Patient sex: M
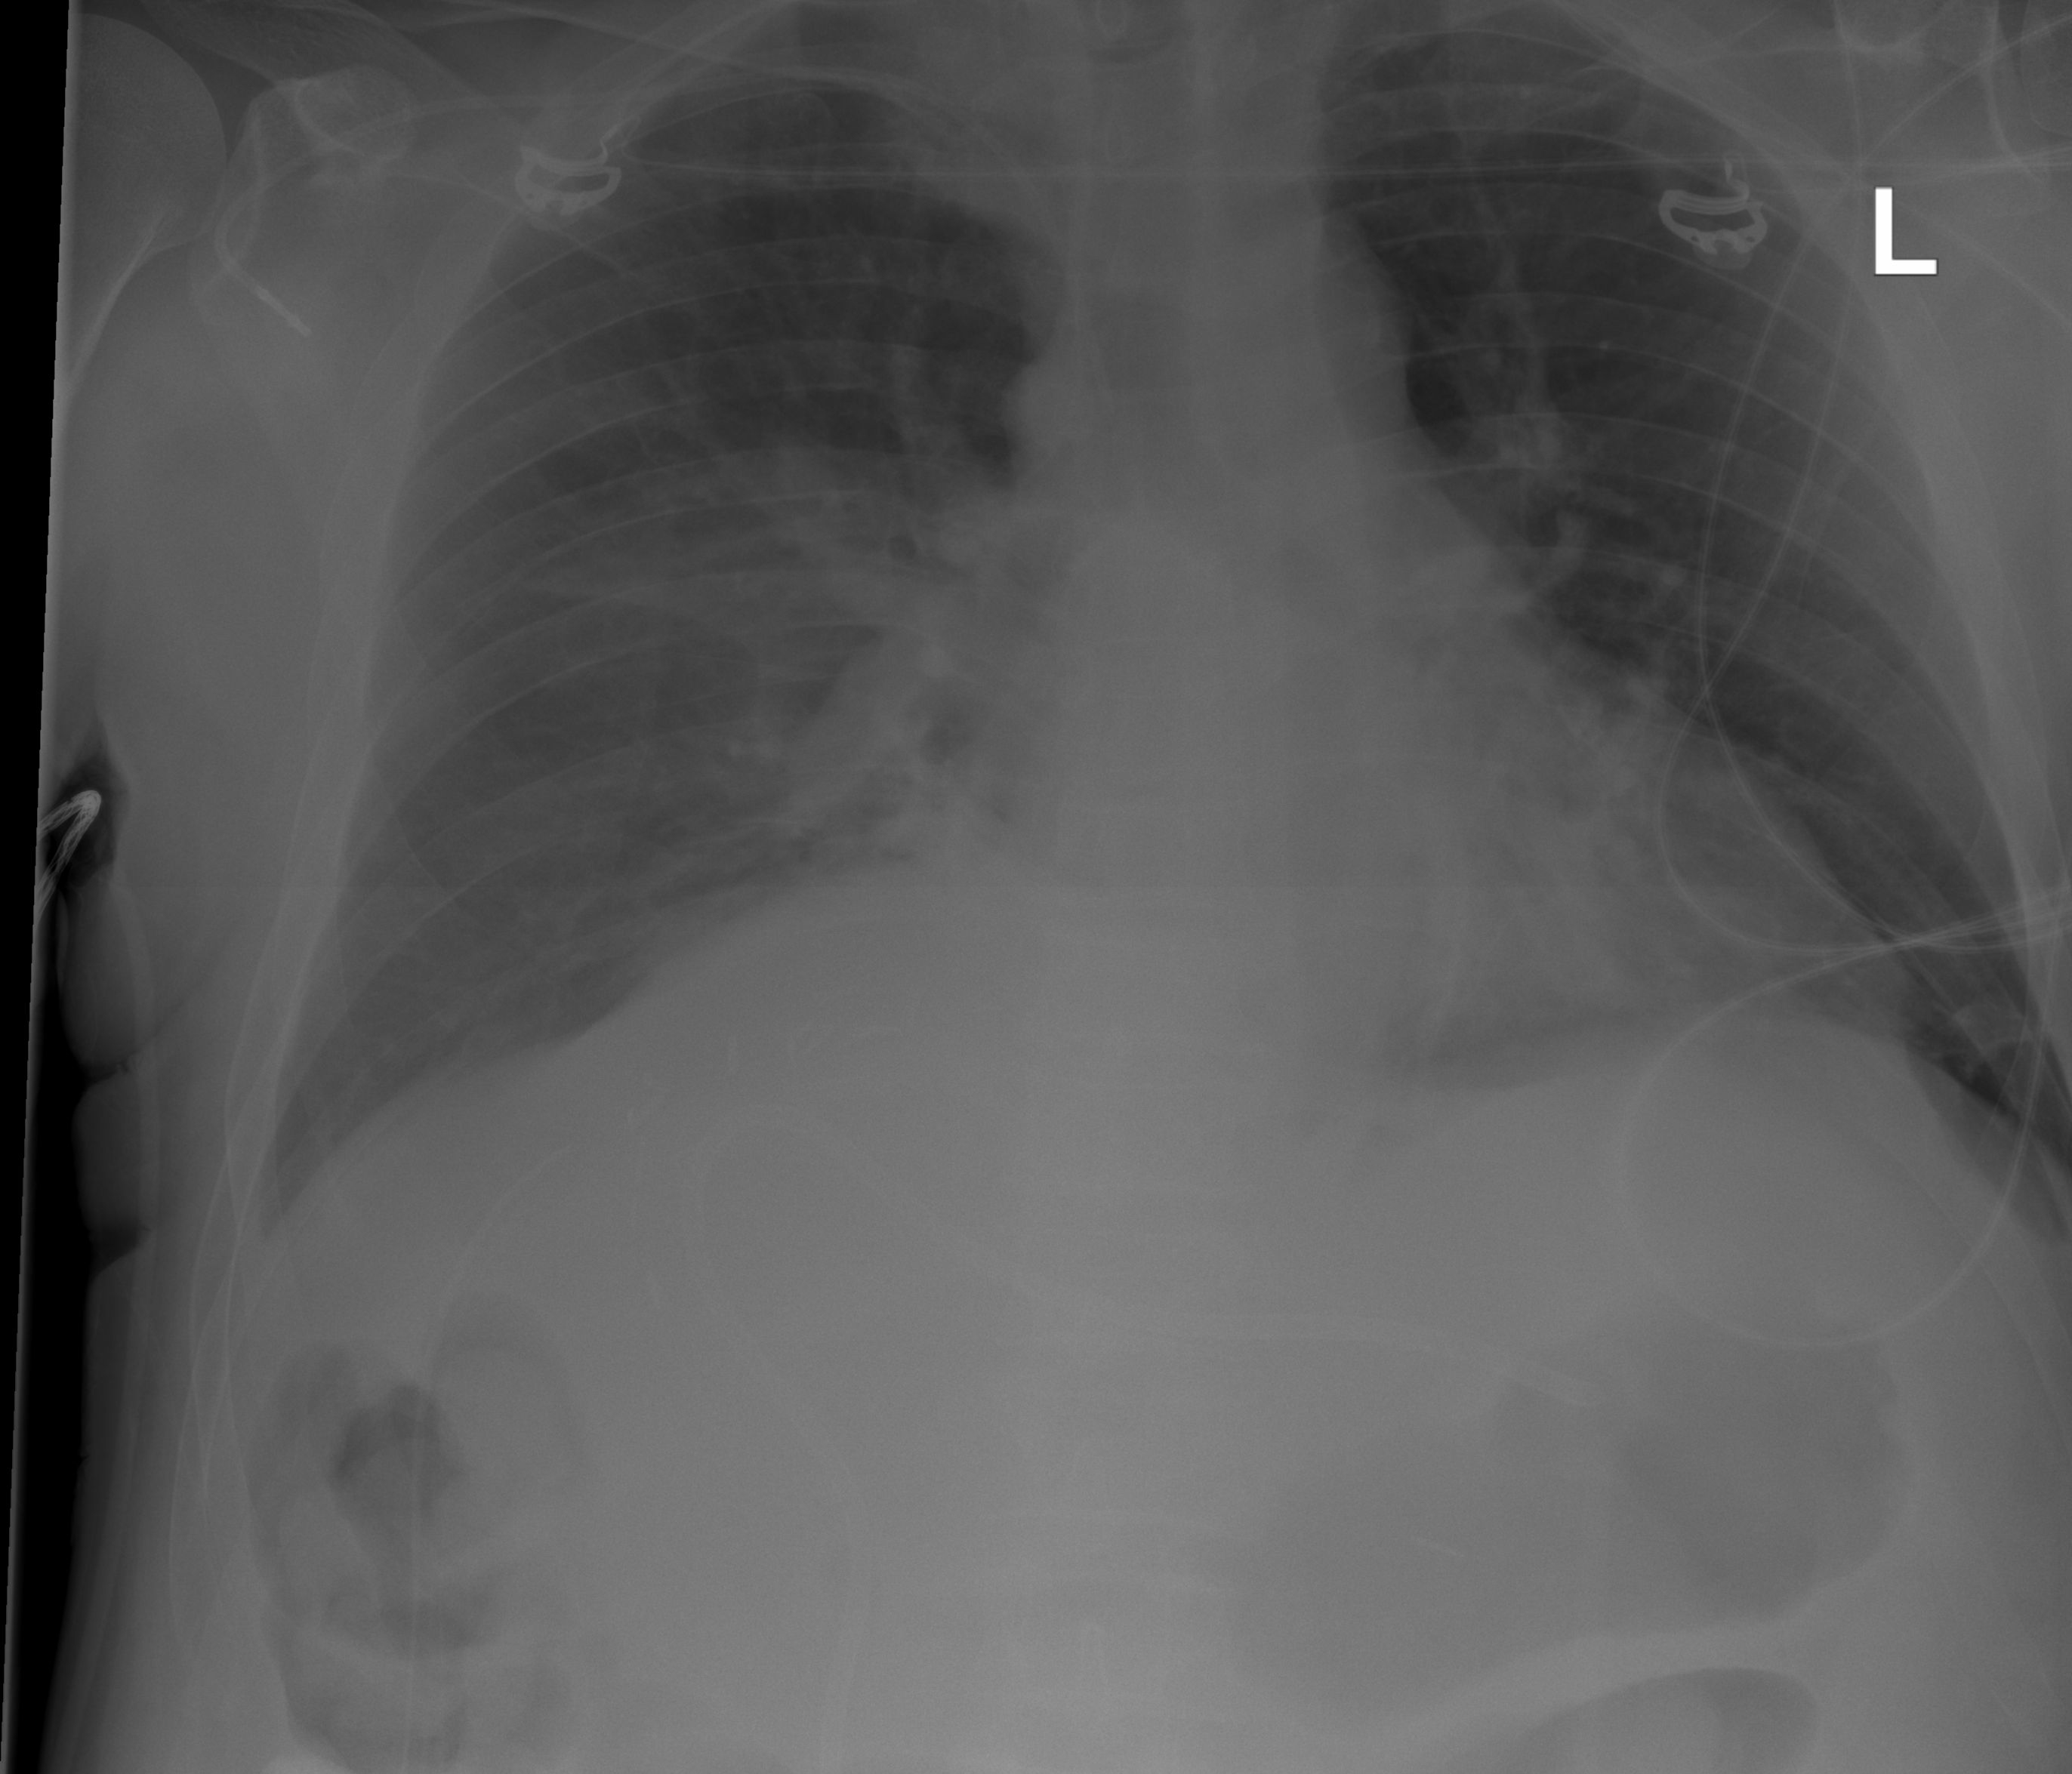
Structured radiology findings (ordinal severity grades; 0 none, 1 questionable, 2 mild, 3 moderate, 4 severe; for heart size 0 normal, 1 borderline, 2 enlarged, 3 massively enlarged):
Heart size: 2
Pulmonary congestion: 2
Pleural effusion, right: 0
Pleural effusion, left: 0
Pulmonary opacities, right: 0
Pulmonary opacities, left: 0
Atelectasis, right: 2
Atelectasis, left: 2